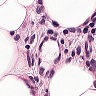
Metastatic tissue present: yes